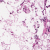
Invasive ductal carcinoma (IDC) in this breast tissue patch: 0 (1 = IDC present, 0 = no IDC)